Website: macys
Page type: customer-info-address
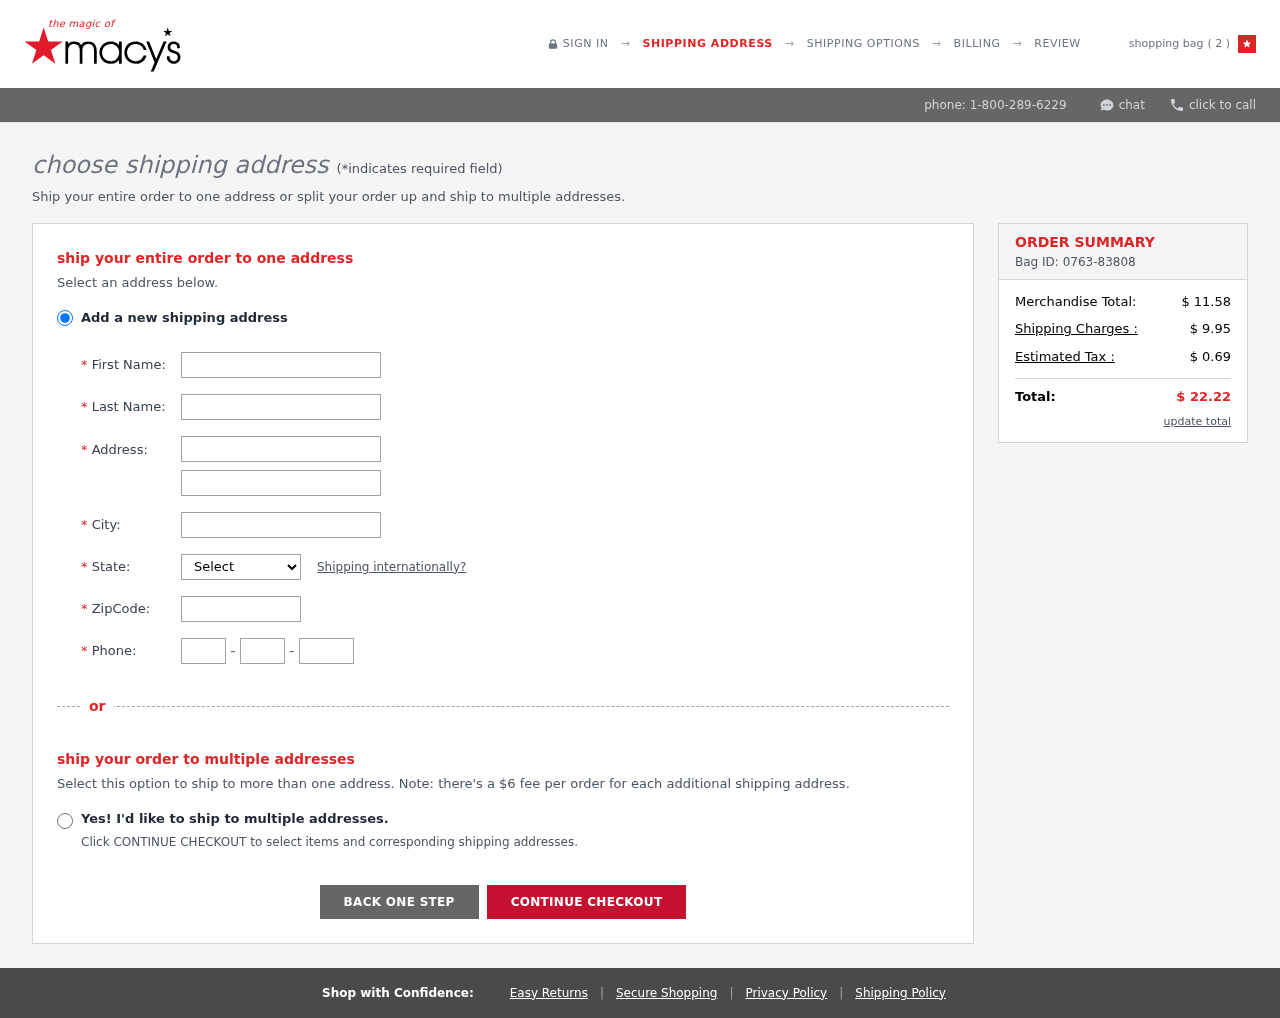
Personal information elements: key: PII_CITY
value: Cookton
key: PII_FIRSTNAME
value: James
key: PII_LASTNAME
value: Hamilton
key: PII_PHONE_AREA
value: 884
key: PII_PHONE_PREFIX
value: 201
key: PII_PHONE_SUFFIX
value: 9164
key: PII_POSTCODE
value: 19644
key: PII_STATE_ABBR
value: MP
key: PII_STREET
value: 38368 Stacy Plaza Suite 927
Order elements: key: ORDER_NUM_ITEMS
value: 2
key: ORDER_ID
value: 0763-83808
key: ORDER_SUBTOTAL
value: $ 11.58
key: ORDER_SHIPPING_COST
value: $ 9.95
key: ORDER_TAX
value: $ 0.69
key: ORDER_TOTAL
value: $ 22.22